Question: I'm unable to unit my class because Xcode doesn't see my main class under test target.
My swift module is defined as public
'''
public class Geohash {
public static func encodeGeoHash(latitude: Double, longitude: Double, precision: Int = 12) -> String {
'''
but under my tests target I can't see the symbol,
'''
class GeohashTests: XCTestCase {
func testEncode() {
Geohash // /Users/maximveksler/Developer/GeohashKit/GeohashKitTests/GeohashTests.swift:13:9: Use of unresolved identifier 'Geohash'
}
}
'''
My tests target does not include Geohash.swift

The project is at <URL>
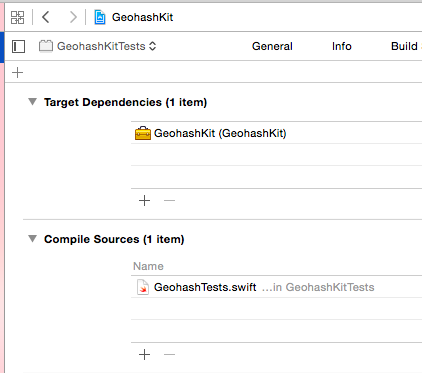
Answer: In your test file add below line:
'''
import GeohashKit
'''
Test part of project is separate module so you need to import your app module to test class files in order to access its classes.